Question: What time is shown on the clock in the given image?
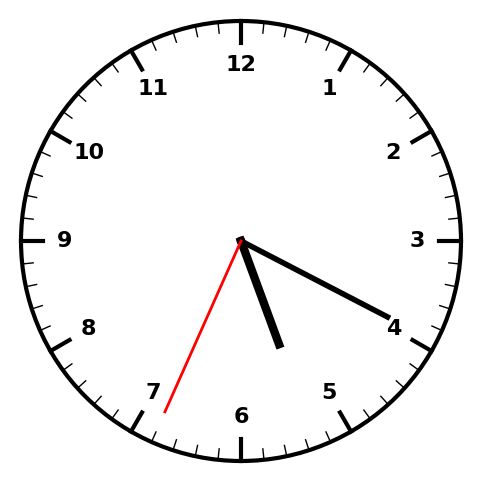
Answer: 05:19:34